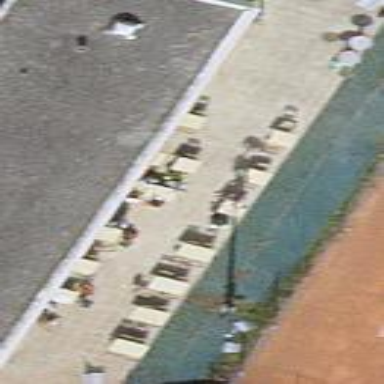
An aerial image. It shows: Outdoor seating area for leisure.